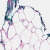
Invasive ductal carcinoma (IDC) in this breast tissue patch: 0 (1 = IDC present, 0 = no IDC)